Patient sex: M
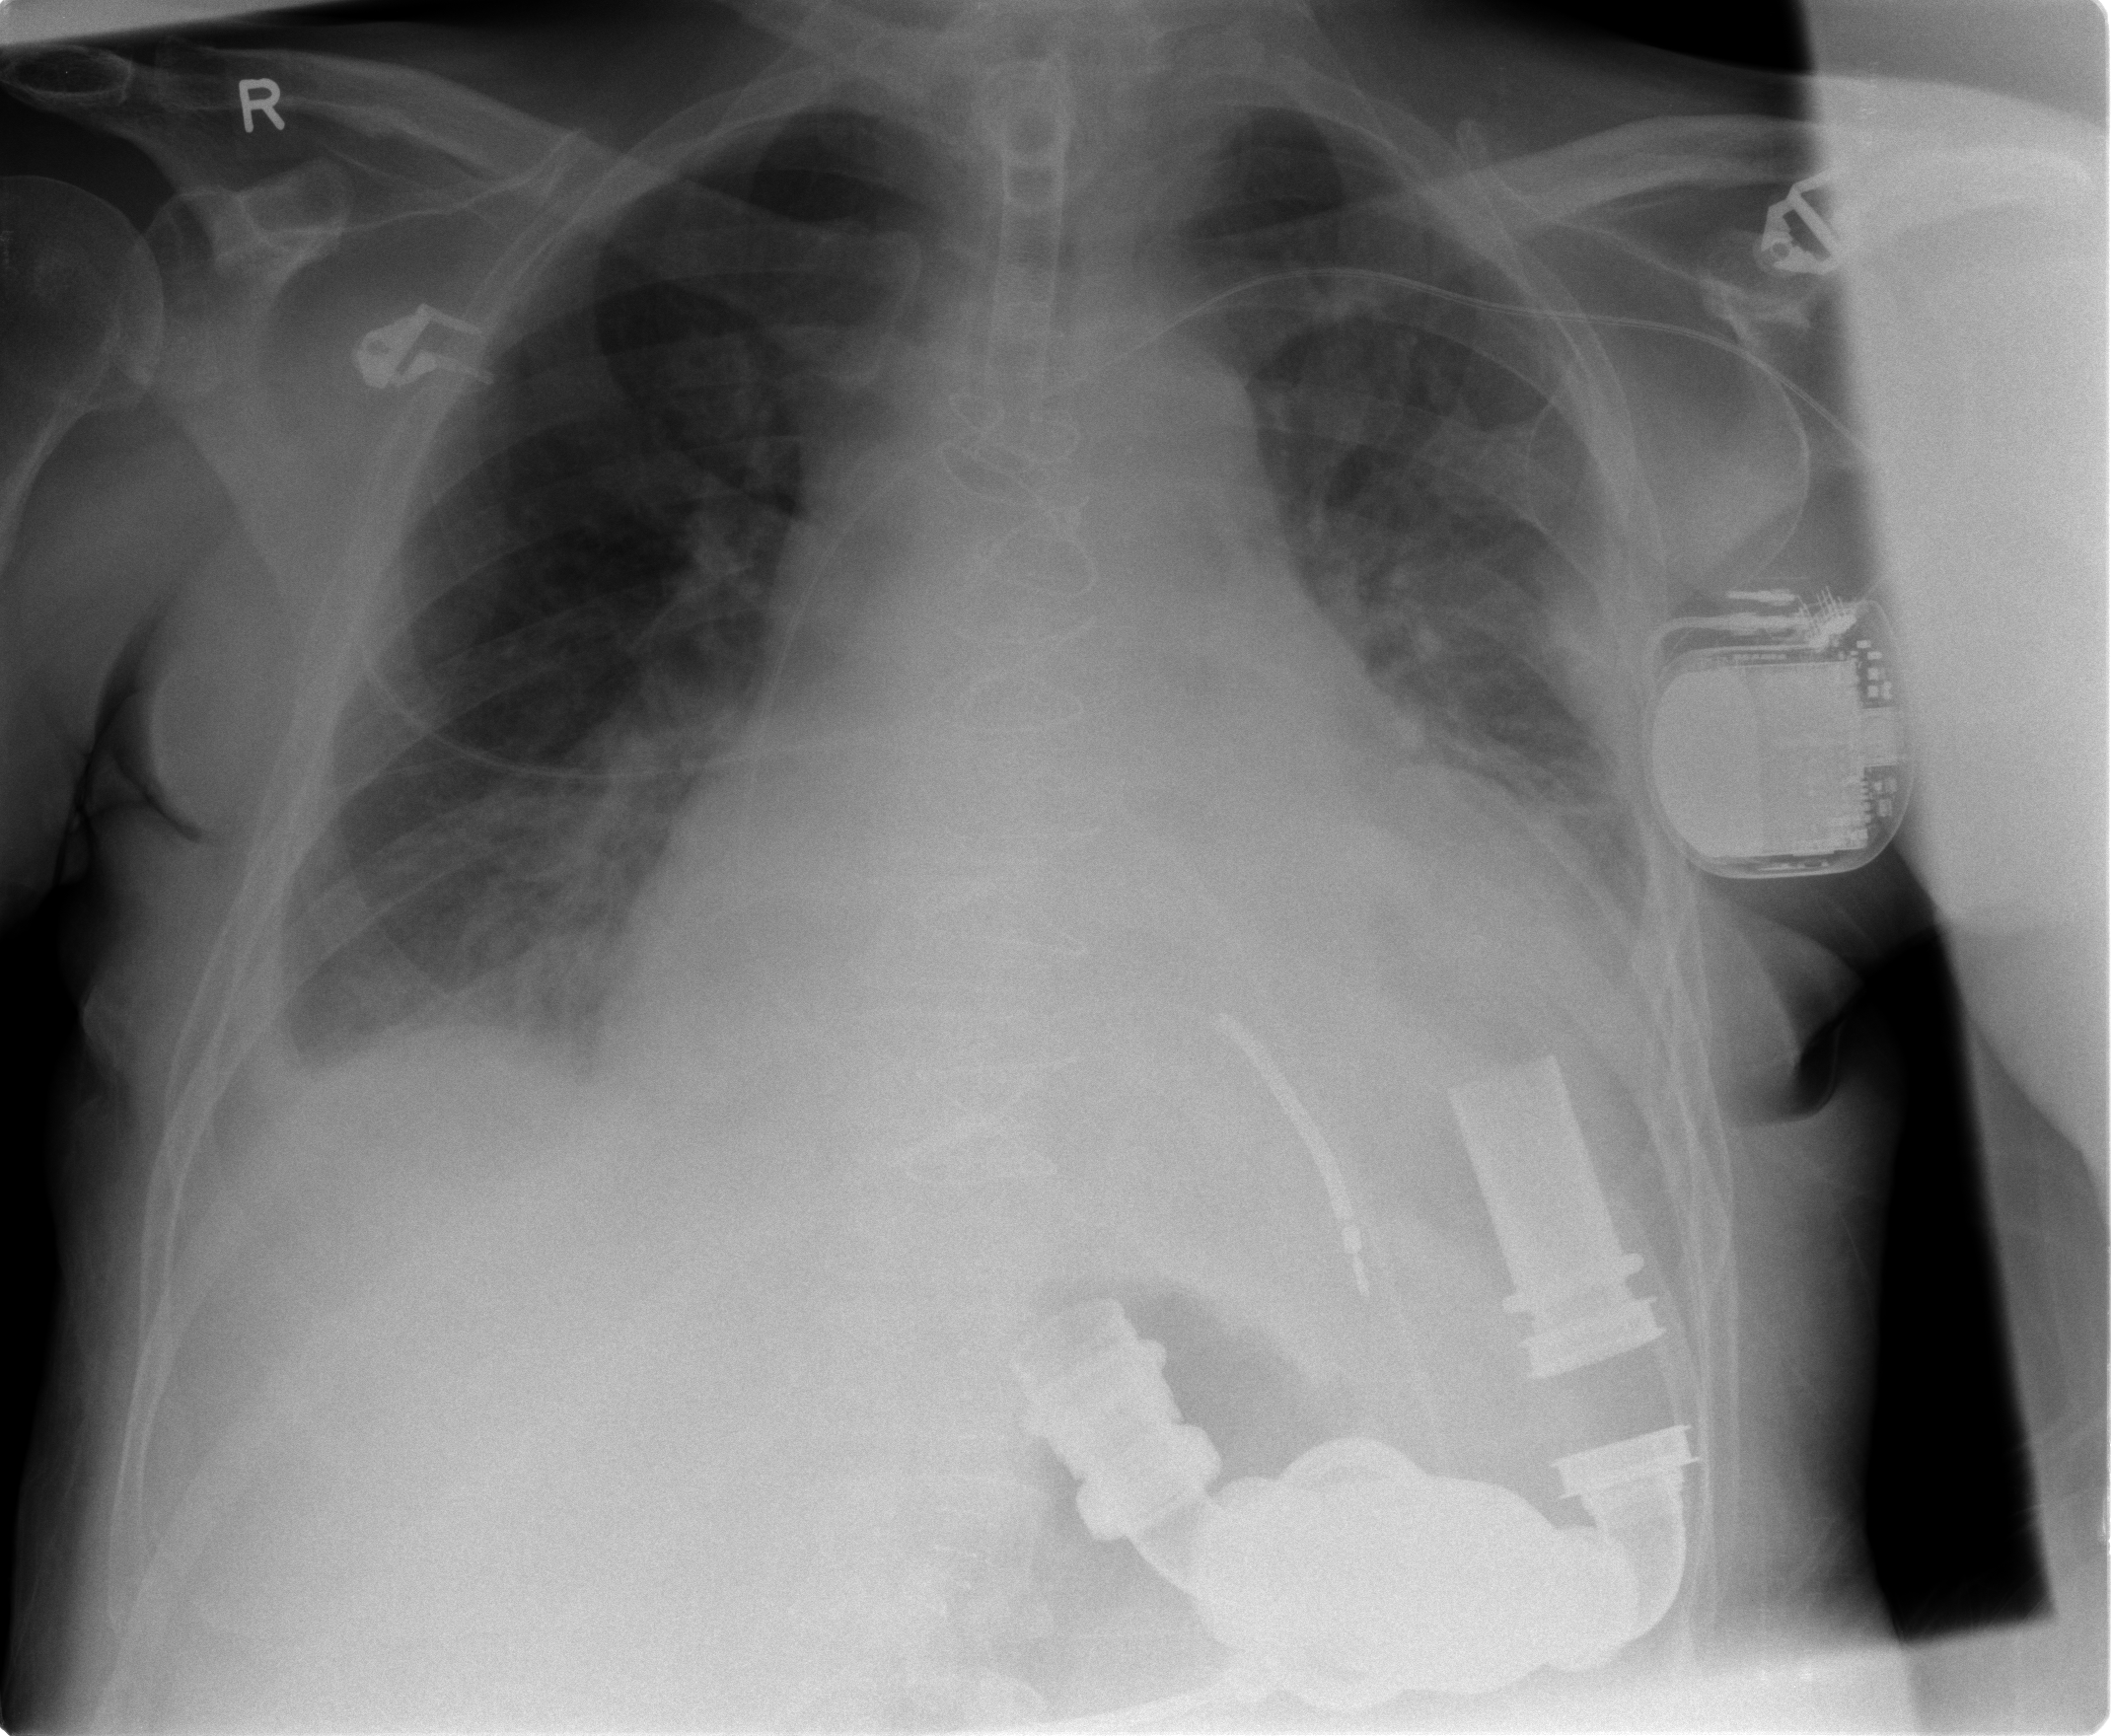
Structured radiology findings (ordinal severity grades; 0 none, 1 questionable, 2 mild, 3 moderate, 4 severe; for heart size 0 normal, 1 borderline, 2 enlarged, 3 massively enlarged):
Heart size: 3
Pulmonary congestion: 2
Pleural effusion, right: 1
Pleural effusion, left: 1
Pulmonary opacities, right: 1
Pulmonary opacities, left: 1
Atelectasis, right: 2
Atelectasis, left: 2